Question: I am having an issue. I have used a slier on a website and its working fine in web view. but while i am browsing it in mobile, i am not able to scroll the webpage when i tap and trying to scroll on the slider.
> BUT IF I TAP ON ANY OTHER SECTION EXCEPT THE SLIDER AND TRY TO SCROLL THE PAGE, THEN ITS WORKING FINE.
Having issue only on the slider.

In the above image if we tap on the slider section and drag it to up and down then nothing happens. And if i do the same on any other section then its scrolling the page properly.
I want that the slider also act as same as rest section. because its wearied that i am scrolling the page from top to bottom and when slider come in front and i want to scroll more it got freeze.
Please Help me to do that. Thanks in advance.
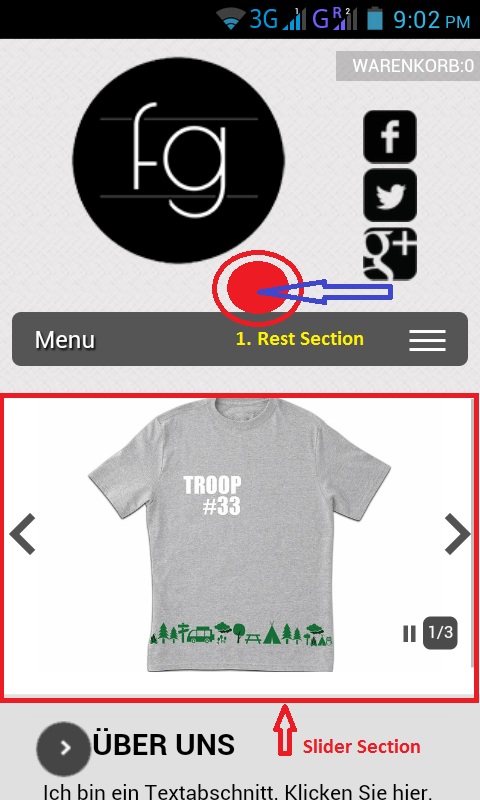
Answer: One of the simplest solutions is to to use swipe slider. Here is the link <URL>